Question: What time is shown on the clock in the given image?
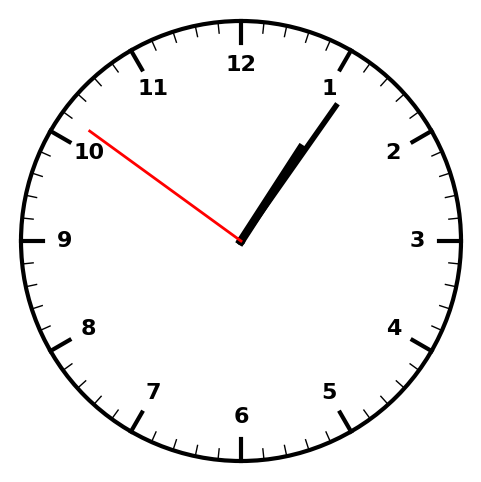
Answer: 01:05:51